Question: So I am a beginner and I was reading a tutorial here: <URL> on how to add values into my database.
This is my database:

This is the query string provided by the tutorial:
'''
"INSERT INTO contacts VALUES ('$first','$last','$phone','$mobile','$fax','$email','$web')";
'''
Notice that the tutorial does not provide the ID on the query because it should auto-increase everytime you add a record. In my case, if I do not enter a number it does not auto-increase and in fact it does not add the record
If I manually set the number as such below, it works.
'''
('2','$first','$last','$phone','$mobile','$fax','$email','$web')";
'''
What I'm I doing wrong? Is it because the database is local?
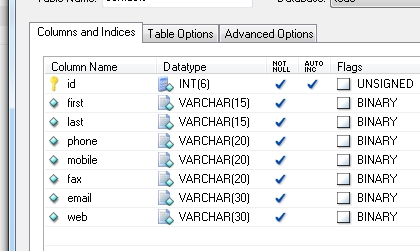
Answer: I noticed the tutorial put '' as the first column, whereas you are leaving it out. I would assume you are getting an error from the MySQL engine which you are not checking.
Personally, I always use an explicit list (this protects you in case of table re-arrangement or re-factoring):
'''
"INSERT INTO contacts (first, last, phone, mobile, fax, email, web)
VALUES ('$first','$last','$phone','$mobile','$fax','$email','$web')";
'''